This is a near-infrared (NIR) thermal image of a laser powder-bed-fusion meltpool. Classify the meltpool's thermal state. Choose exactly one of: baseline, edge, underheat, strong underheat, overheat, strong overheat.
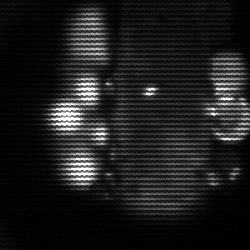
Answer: strong underheat